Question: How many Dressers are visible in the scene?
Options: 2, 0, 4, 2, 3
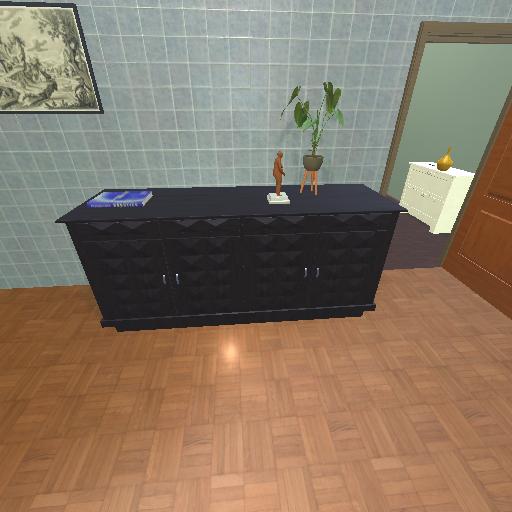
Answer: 2